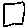
Label: square